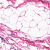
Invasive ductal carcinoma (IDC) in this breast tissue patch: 0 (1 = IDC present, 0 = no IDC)